Field crop: maize
Growth stage: 2
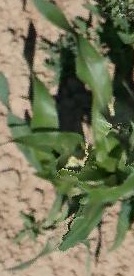
Species: maize